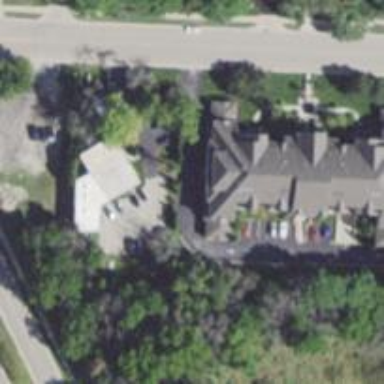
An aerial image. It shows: Driveway leading to service road.